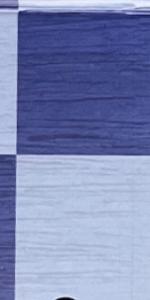
Label: Empty